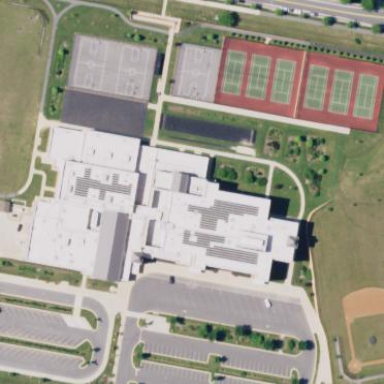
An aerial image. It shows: School building.